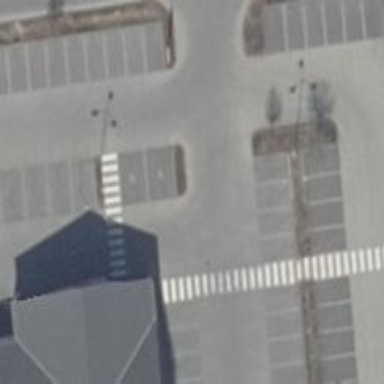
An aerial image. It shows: Road serving as parking aisle.